Question: I'm trying to draw a path using 'HTML Canvas'. It consists of several Bezier curves linked together. For some reason, I cannot draw the whole path and then stroke. Instead, I need to stroke for each Bezier curve. I'm using a light purple color as the stroke color, but at the intersection of the curves, I seem to get something like white instead of the light purple I expect. Like this (sorry I can't post an image since I'm new on Stack Overflow):

I'm using 'stroke style' with opacity 1, so I believe it's not a transparency issue. So what might be causing this problem?
FYI, I'm drawing each Bezier curve with code like this, where a is the drawing context of the canvas, and 'this.bloom.c' is something like "'rgba(xxx,xxx,xxx,1)'":
'''
a.strokeStyle = this.bloom.c;
a.beginPath();
a.moveTo(e.x, e.y);
a.bezierCurveTo(c.x, c.y, b.x, b.y, d.x, d.y);
a.stroke();
'''
Thanks very much!
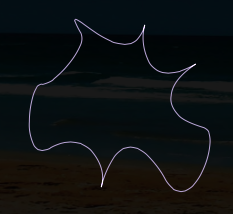
Answer: Use the appropriate "blend modes" natively supported by HTML5 Canvas context for Composite Operations. In your case you may use ''source-over''
For <URL>:
'''
var context = document.getElementById('myCanvas').getContext('2d');
context.globalCompositeOperation = 'source-over';
'''
See <URL>
'''
source-atop
source-in
source-out
source-over
destination-atop
destination-in
destination-out
destination-over
lighter
xor
copy
'''